Aerial crown-view tile of a tropical tree (Barro Colorado Island, Panama), acquired 20250317:
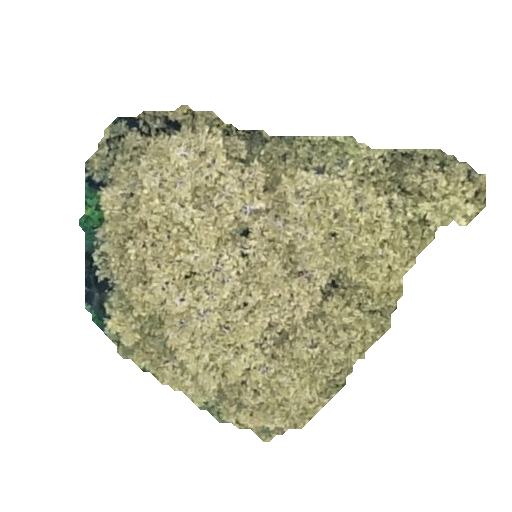
Species: Dipteryx oleifera
GBIF accepted scientific name: Dipteryx oleifera
Crown area: 129.175 m²